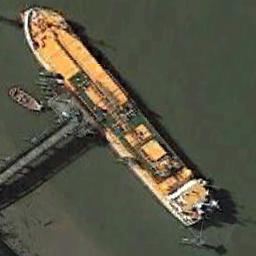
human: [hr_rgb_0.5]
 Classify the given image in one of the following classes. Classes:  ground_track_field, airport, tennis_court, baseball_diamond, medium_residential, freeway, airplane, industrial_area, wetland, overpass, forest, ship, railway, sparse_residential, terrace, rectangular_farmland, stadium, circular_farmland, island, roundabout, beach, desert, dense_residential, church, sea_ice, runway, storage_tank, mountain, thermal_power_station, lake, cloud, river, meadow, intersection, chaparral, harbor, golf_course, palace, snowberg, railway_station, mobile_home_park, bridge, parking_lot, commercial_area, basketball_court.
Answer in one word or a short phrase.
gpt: ship